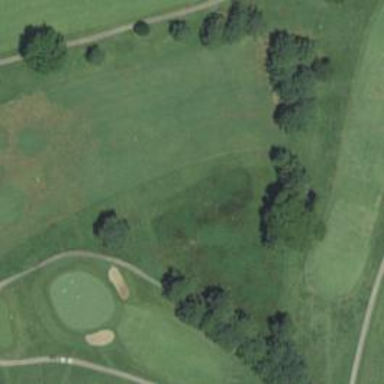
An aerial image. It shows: Golf rough area.